Question: I am trying to study MySQL and JDBC so I created a database. I didn't know that I had to make my ID's auto incremental. So when I was trying to create a function for inserting data in database in JDBC, I was told that the ID's should be auto incremental and I shouldn't add them manually. As I already have added all the data and structured the database(making relationships, adding foreign and primary keys) I can't make my ID's autoIncremental, because they are foreign keys in different tables. I don't wan't to delete data from my database and start from beginning. What are my options other than giving ID's manually in JDBC?
Can I somehow change my ID's and make them Auto Incrimental?
I think that me having foreign keys in other tables is the problem. But I don't want to delete them as I have put lot's of data in my database.
This is the MySQL workbench. I tried to add. AutoIncremental from here.

The MySQL workbench applies this SQL script:
'''
ALTER TABLE 'university'.'student'
CHANGE COLUMN 'StudentID' 'StudentID' INT(11) NOT NULL AUTO_INCREMENT ;
'''
And Finally I get this Error:
'''
ERROR 1833: Cannot change column 'StudentID': used in a foreign key constraint 'studentsection_ibfk_1' of table 'university.studentsection'
SQL Statement:
ALTER TABLE 'university'.'student'
CHANGE COLUMN 'StudentID' 'StudentID' INT(11) NOT NULL AUTO_INCREMENT
ERROR: Error when running failback script. Details follow.
ERROR 1046: No database selected
SQL Statement:
CREATE TABLE 'student' (
'StudentID' int(11) NOT NULL DEFAULT '0',
'LastName' varchar(255) COLLATE latin1_general_ci DEFAULT NULL,
'FirstName' varchar(255) COLLATE latin1_general_ci DEFAULT NULL,
'StudentGPA' float DEFAULT NULL,
'Major' varchar(255) COLLATE latin1_general_ci DEFAULT NULL,
'MajorID' int(11) DEFAULT NULL,
PRIMARY KEY ('StudentID'),
KEY 'MajorID' ('MajorID'),
CONSTRAINT 'student_ibfk_1' FOREIGN KEY ('MajorID') REFERENCES 'major' ('MajorID')
) ENGINE=InnoDB DEFAULT CHARSET=latin1 COLLATE=latin1_general_ci
'''
P.S. Im working with MySQL Workbench, PHPMyAdmin and Eclipse for JDBC.
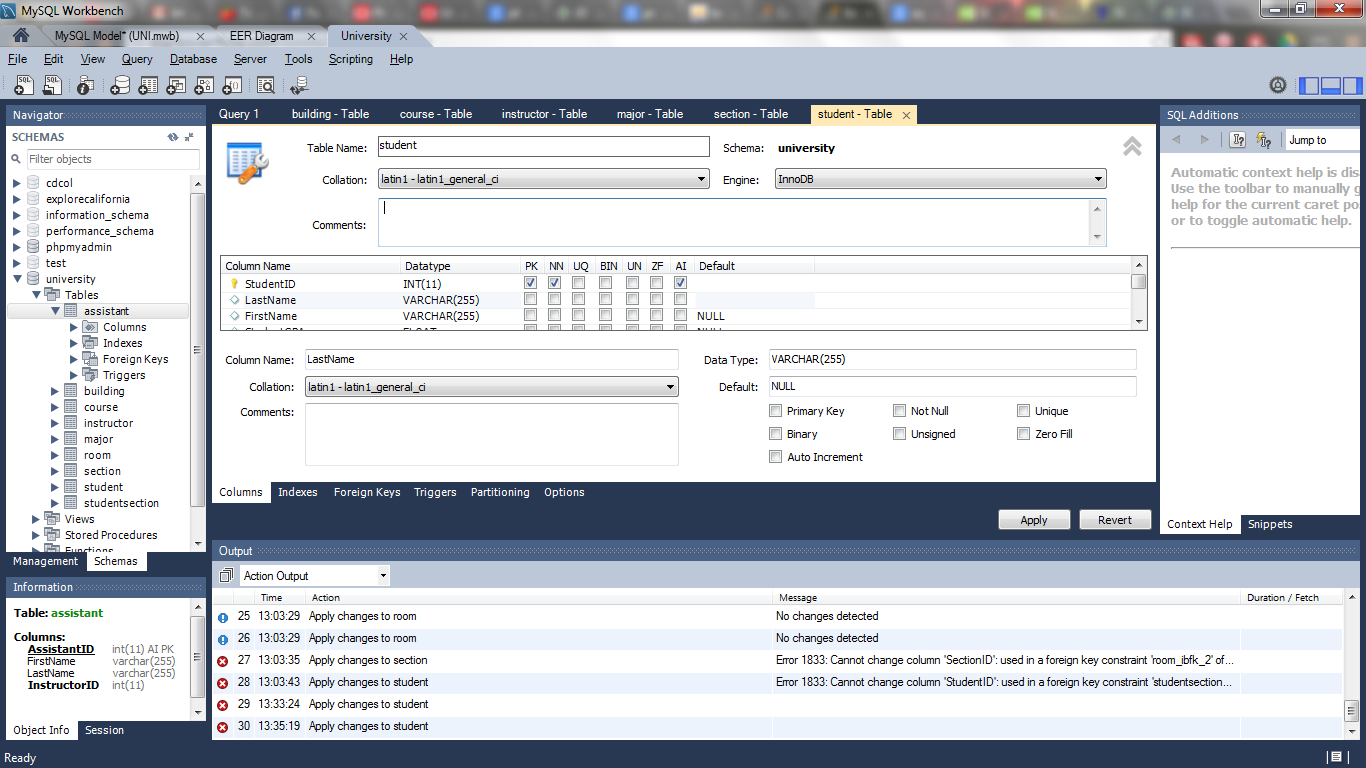
Answer: You only have to make the id column a key and change the property to be autoincrement:
'''
CREATE TABLE 'test' (
'id' INT NULL,
'value' INT NULL
)
COLLATE='latin1_swedish_ci'
ENGINE=MyISAM;
INSERT INTO 'test' ('id', 'value') VALUES (1, 23);
INSERT INTO 'test' ('id', 'value') VALUES (5, 42);
'''
With the above code, I simulate a populated table with your values. Then, this is the code you're interested:
'''
ALTER TABLE 'test'
CHANGE COLUMN 'id' 'id' INT(11) NULL AUTO_INCREMENT FIRST,
ADD INDEX 'Indice 1' ('id');
'''
After that, you'll have an autoincrement field, so you won't need to add the id again:
'''
INSERT INTO 'test' ('value') VALUES (23);
'''